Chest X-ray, PA view. Patient: 53 years old, sex M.
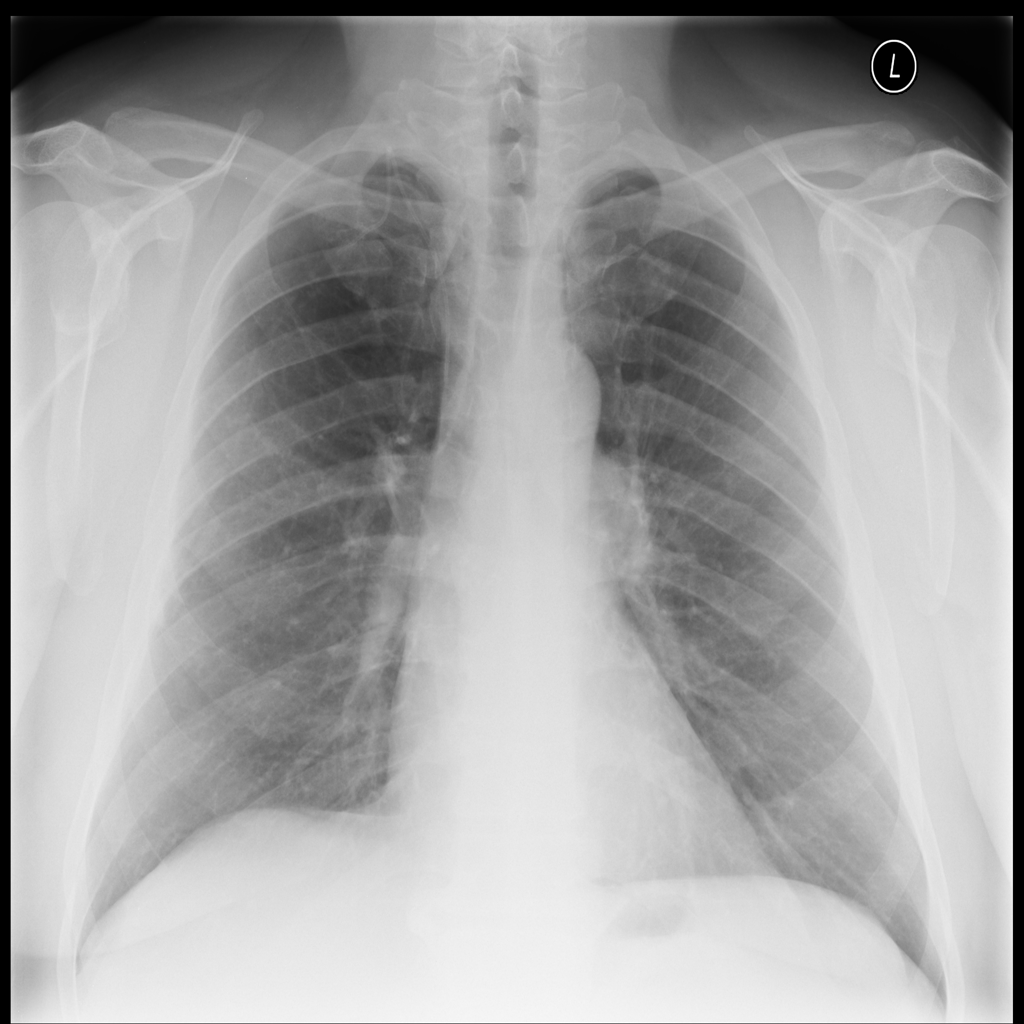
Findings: No Finding